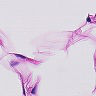
Metastatic tissue present: no